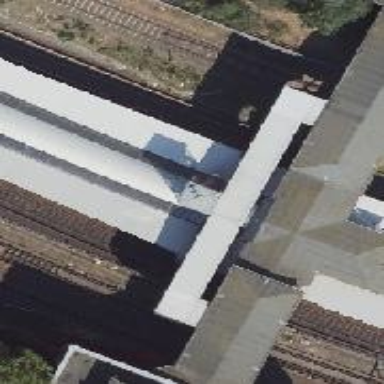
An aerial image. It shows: Close-up of railway platform edge.